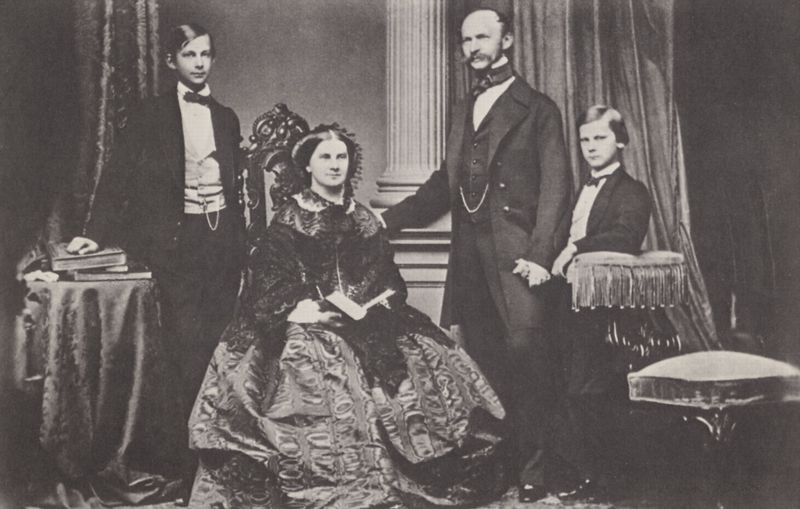
Titel: König Maximilian II. mit Familie
Künstler: Joseph Albert
Standort: Augsburg
Institution: Staats- und Stadtbibliothek
Schlagwörter: mann, weiß, menschen, sitzen, frau, frisur, frisuren, grau, haar, hintergrund, holz, kleid, licht, männer, schwarz, stuhl, säule, tisch, tische, blick, dame, tuch, rock, alt, anzug, anzüge, bart, schnurrbart, band, blicke, falten, kragen, samt, stehen, portrait, porträt, tischdecke, vorhang, fransen, haare, mantel, reich, sitzend, stehend, stoff, adel, familie, familienporträt, kind, mutter, spitzen, vater, locke, locken, scheitel, seide, fliegen, kinder, bücher, sofa, wohnzimmer, armlehne, lehne, sitz, halsband, jungen, kette, klein, hocker, schemel, kissen, könig, dekoration, frack, polster, vorhänge, streng, halstuch, lesen, atelier, draperie, uhr, tischchen, überwurf, quaste, plinthe, junge, knöpfe, fliege, schnauzbart, schnauzer, weste, foto, fotografie, photographie, deckchen, posen, buch, groß, drapiert, schwarzweiss, bürger, bürgertum, brokat, photo, tracht, otto, biedermeier, drappiert, uhrenkette, uhrkette, jüngling, zentral, binde, antikisierend, kanneluren, königin, hierarchie, basis, dorisch, oberlippenbart, taschenuhr, binden, brüder, westen, fotographie, marie, sohn, revert, reifrock, ludwig, tradition, familienportrait, söhne, quasten, erwachsene, studio, jahrhundert, queen, franse, podeste, decken, maximilian ii., pompös, gestellt, pellerine, albert, aufstellung, nadar, kronprinz, viktoria, tischdecken, bücherstapel, stammbaum, bildung, fotograf, belesen, fotoatelier, hoffotograf, atelierfotografie, familienfoto, flirege, mönner, queen  viktoria, sonntagsanzug, studiodekoration, tischdechen, tschenuhr, vatter, autoren, 19. jahrhundert, ater, fato